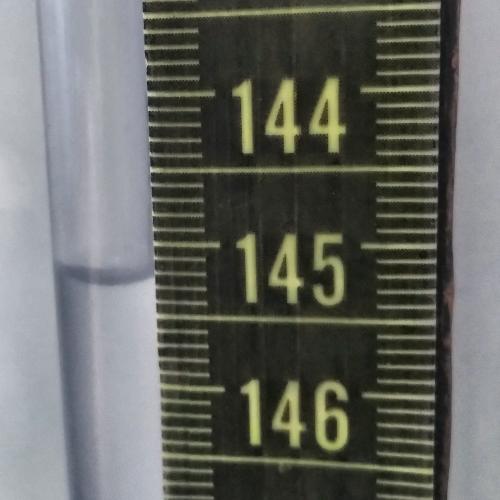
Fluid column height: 145.2 cm